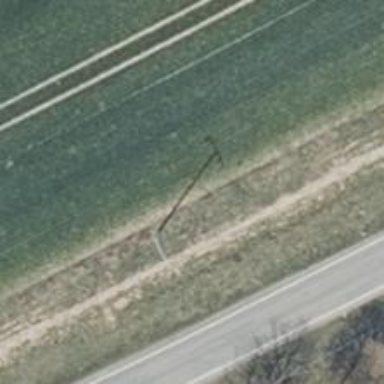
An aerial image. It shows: Power pole.